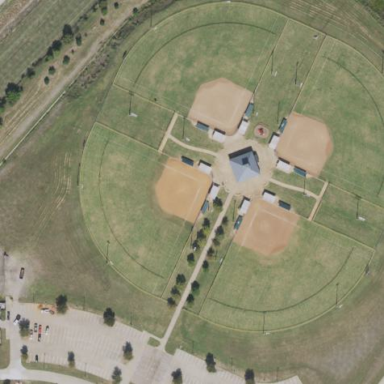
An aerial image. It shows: Baseball pitch for leisure land.